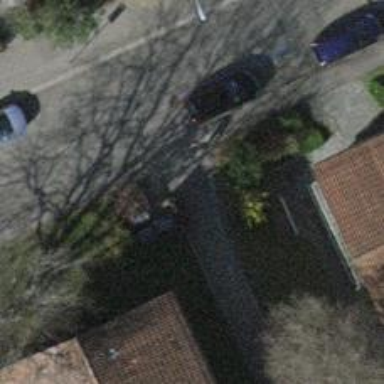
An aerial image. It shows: Bollard.